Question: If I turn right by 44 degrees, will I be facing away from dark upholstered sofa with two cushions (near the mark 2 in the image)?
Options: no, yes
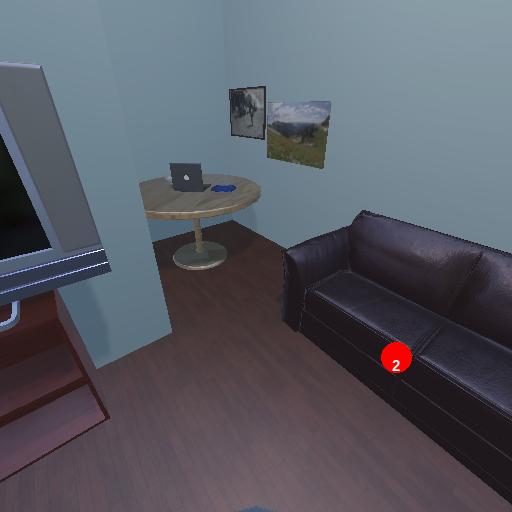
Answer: no